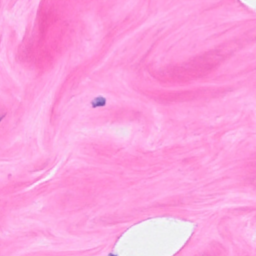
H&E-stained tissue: Breast